Question: I want to count where:
- -
For example:
If rows 2 & 5 (containing "a") are hidden the output should be 2 (excluding the visible "a" in row 3).

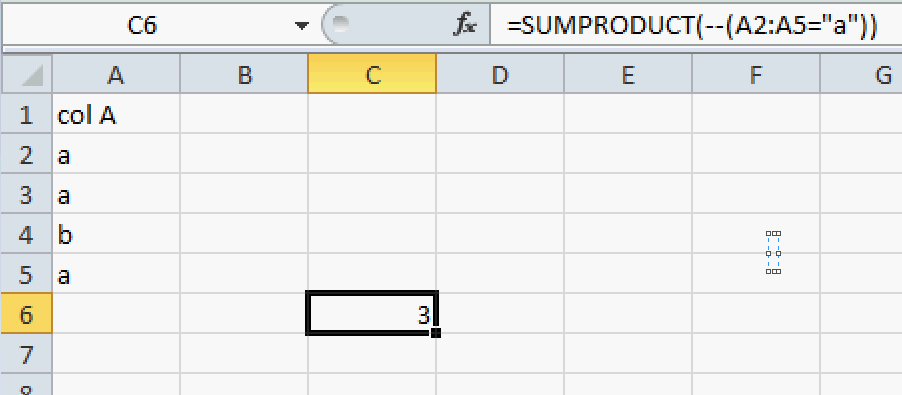
Answer: Using a healthy portion from <URL>
'''
=COUNTIF(A1:A5,"a")-SUMPRODUCT(--($A$1:$A$5="a"),SUBTOTAL(103,OFFSET(A1,ROW($A$1:$A$5)-ROW(A1),0)))
'''